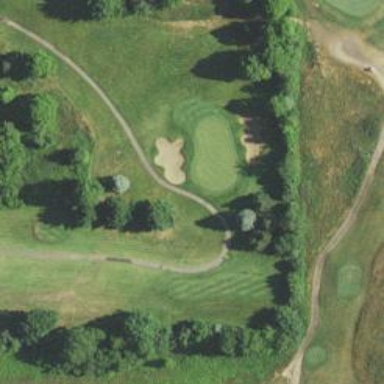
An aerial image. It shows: View of golf hole.